Aerial crown-view tile of a tropical tree (Barro Colorado Island, Panama), acquired 20250317:
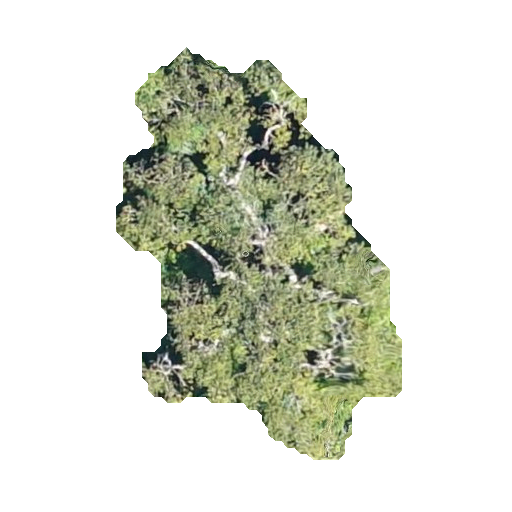
Species: Trattinnickia aspera
GBIF accepted scientific name: Trattinnickia aspera
Crown area: 111.94 m²